Question: I am trying to create a simple screenshare program, with a C++ server, and a C# client. I am currently trying to achieve this by sending the buffer you get from 'BitBlt', and sending that over the net. This all seems to go alright, but when I try to read the buffer in my C# client, the image looks messed up. An example:
The code I'm using to get the buffer on the C++ end (Found this code somewhere):
'''
void ScreenCap()
{
HDC hdc = GetDC(NULL), hdcMem = CreateCompatibleDC (hdc);
HBITMAP hBitmap = CreateCompatibleBitmap(hdc, ScreenX, ScreenY);
BITMAPINFOHEADER bmi = {0};
bmi.biSize = sizeof(BITMAPINFOHEADER);
bmi.biPlanes = 1;
bmi.biBitCount = 24;
bmi.biWidth = ScreenX;
bmi.biHeight = -ScreenY;
bmi.biCompression = BI_RGB;
SelectObject(hdcMem, hBitmap);
BitBlt(hdcMem, 0, 0, ScreenX, ScreenY, hdc, 0, 0, SRCCOPY);
int res = GetDIBits(hdc, hBitmap, 0, ScreenY, ScreenData, (BITMAPINFO*)&bmi, DIB_RGB_COLORS);
DeleteObject(hBitmap);
DeleteDC(hdcMem);
ReleaseDC(NULL, hdc);
}
'''
Code I'm using to display the image on the C# end:
'''
char[] buffer = packet.getData();
Bitmap bitmap = new Bitmap(clientWidth, clientHeight);
BitmapData bData = bitmap.LockBits(new Rectangle(0, 0, clientWidth, clientHeight), ImageLockMode.ReadWrite, bitmap.PixelFormat);
Marshal.Copy(Helper.toByteArray(buffer), 0, bData.Scan0, buffer.Length);
bitmap.UnlockBits(bData);
pictureBox1.Invoke(new Action(() =>
{
pictureBox1.Image = bitmap;
}));
'''
I honestly have no idea whats going on.
EDIT
Some additional information:
Screen Width: 1366 (Both in client and the server)
Screen Height: 768 (Also both the same, in client and server)
For the buffer size, I am simply just using width * height * 3, in this case its <PHONE>
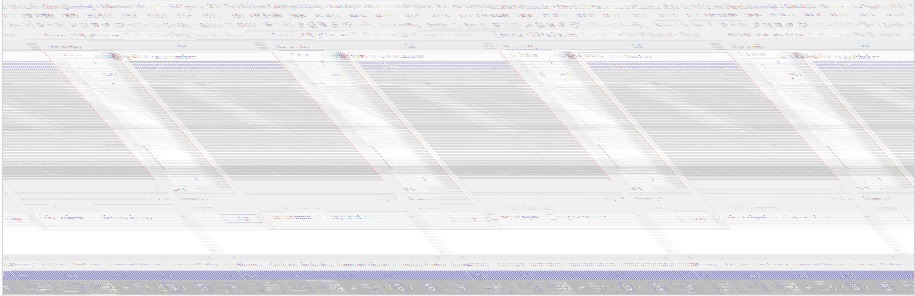
Answer: In your C++-Code you have: 'bmi.biBitCount = 24;' but in C# you use the default pixelformat for the bitmap. This is 'PixelFormat32bppArgb'. That means that it uses 32 bits per pixel. If you use
'''
Bitmap bitmap = new Bitmap(clientWidth, clientHeight, PixelFormat.Format24bppRgb);
'''
This might fix the problem.